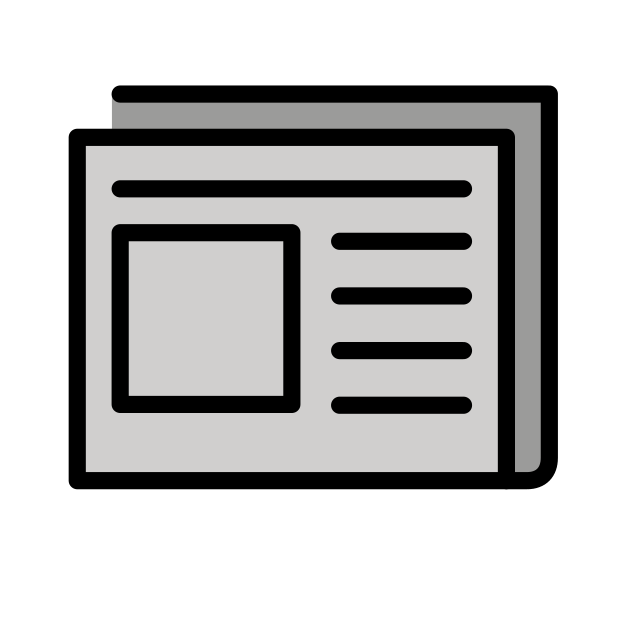
Emoji: 📰
Name: newspaper
Unicode: 0x1f4f0